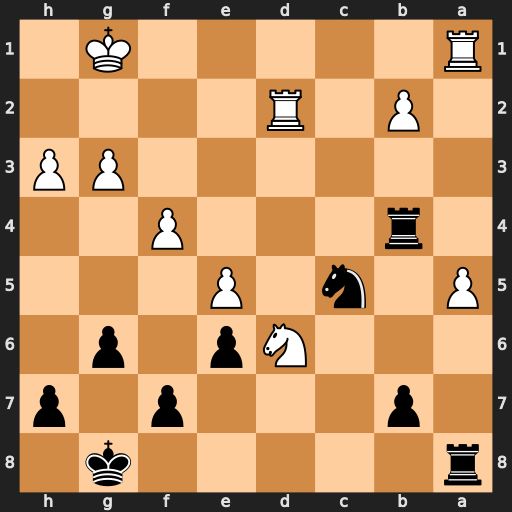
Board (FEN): r5k1/1p3p1p/3Np1p1/P1n1P3/1r3P2/6PP/1P1R4/R5K1
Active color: b
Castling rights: -
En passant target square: -
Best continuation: Nb3 Rdd1 Nxa1